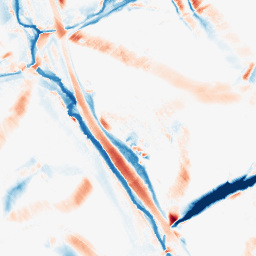
Category: morphological
Decomposition family: morphological_diamond
Decomposition parameters: operation: average
radius: 15
Upsampling method: lanczos
Upsampling parameters: scale: 2
Upsampling scale: 2